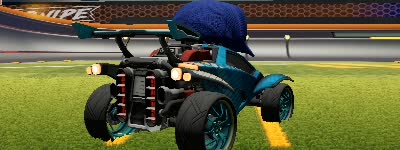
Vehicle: octane